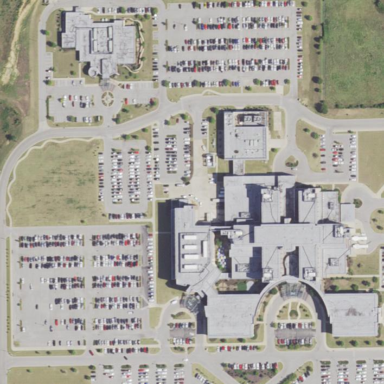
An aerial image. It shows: Hospital providing healthcare services.